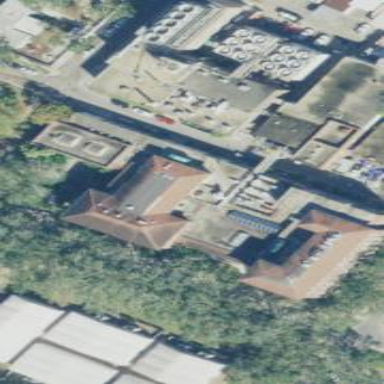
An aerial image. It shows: View of university building.